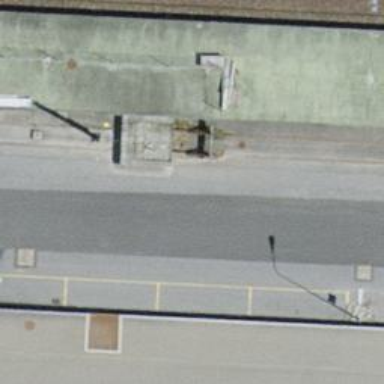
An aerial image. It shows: Railway buffer stop.